Field crop: maize
Growth stage: 2
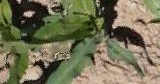
Species: maize